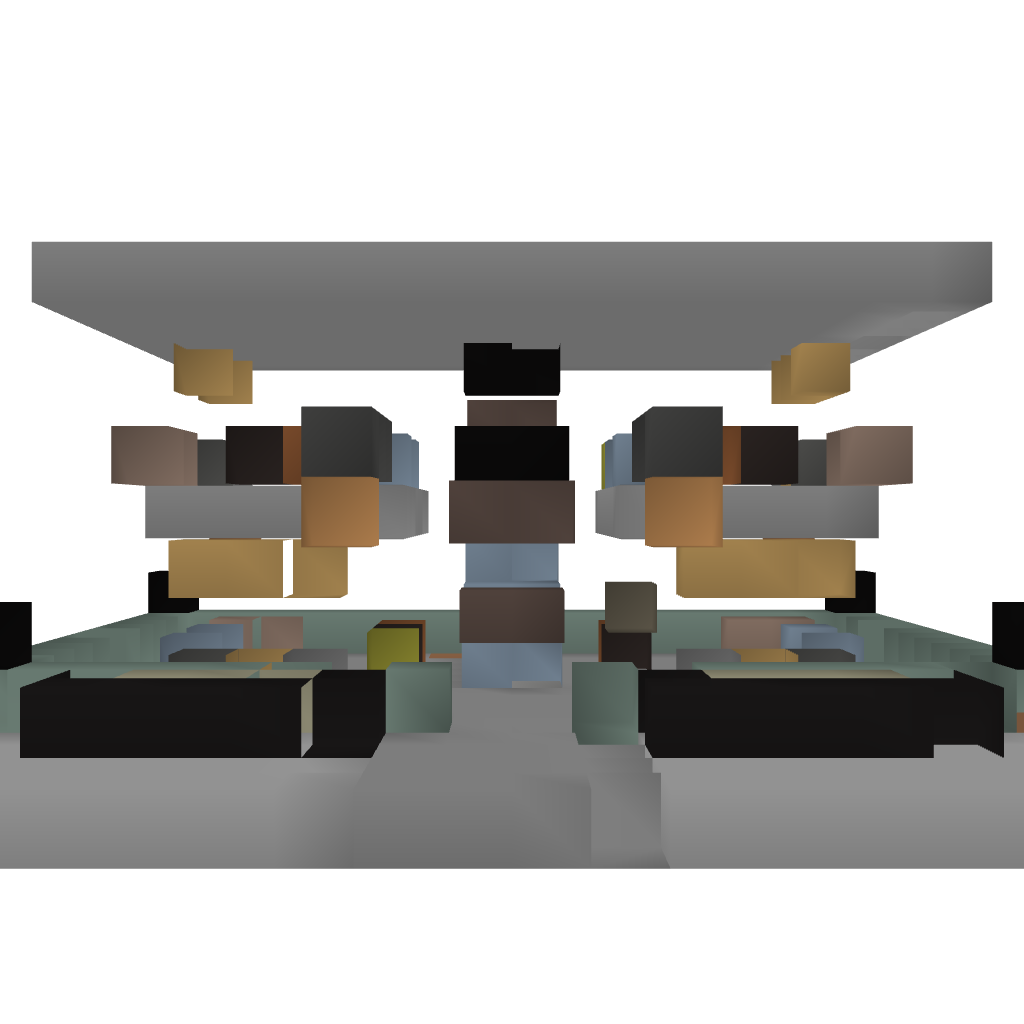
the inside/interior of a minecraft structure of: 4-unit Apartment Building (CF)